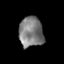
Tissue: prostate
Cell type: T cells
Senescence score: 0.3476
Nuclear area (px): 723
Mean DAPI intensity: 124.344